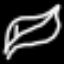
Label: leaf